Question: I want to search dog so When i click on submit button the URL looks like 'http://localhost/myproject/search.php?q=dog&submit=' i want to disable the submit button is the URL navigation it will look 'http://localhost/myproject/search.php?q=dog'.
My code -
'''
<form id="formSearch" name="formSearch" method="get" action="search.php">
<table width="100%" border="0" cellspacing="0" cellpadding="0">
<tr>
<td width="67%" align="right" valign="top">
<input type="text" name="search" id="search" class="search_text_box" placeholder="Search" autocomplete="off"/>
</td>
<td width="33%" align="left" valign="top">
<input type="submit" name="submit" id="button" value="&nbsp;" style="cursor:pointer;" class="search_btn" />
</td>
</tr>
</table>
</form>
'''
Please help me how to disable the submit button in URL Navigation?
If any jquery or javascript code please post your answer below

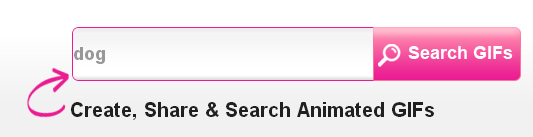
Answer: Don't give the submit button a name attribute.